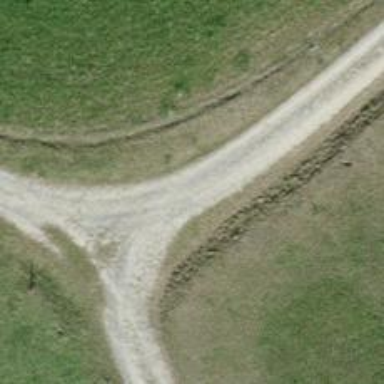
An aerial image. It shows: Grass track with grade3 surface.